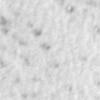
Label: no_change